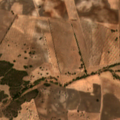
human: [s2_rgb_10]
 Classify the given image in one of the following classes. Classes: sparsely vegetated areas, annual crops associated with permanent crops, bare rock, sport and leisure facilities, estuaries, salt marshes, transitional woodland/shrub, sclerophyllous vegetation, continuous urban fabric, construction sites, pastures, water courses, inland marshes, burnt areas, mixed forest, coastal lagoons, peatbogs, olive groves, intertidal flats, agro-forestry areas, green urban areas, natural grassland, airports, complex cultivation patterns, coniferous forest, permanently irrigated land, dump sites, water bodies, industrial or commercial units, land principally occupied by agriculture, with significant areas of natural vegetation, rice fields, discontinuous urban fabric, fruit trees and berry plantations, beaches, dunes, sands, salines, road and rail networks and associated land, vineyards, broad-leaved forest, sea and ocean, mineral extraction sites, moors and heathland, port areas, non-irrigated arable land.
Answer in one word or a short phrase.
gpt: non-irrigated arable land, olive groves, agro-forestry areas, moors and heathland